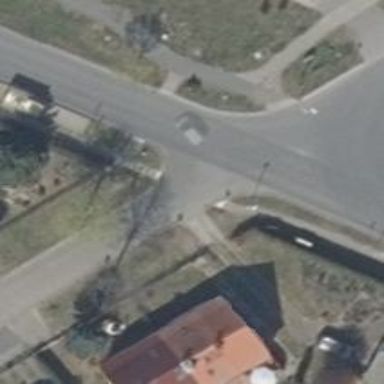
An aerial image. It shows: Residential road.